Aerial crown-view tile of a tropical tree (Barro Colorado Island, Panama), acquired 20240918:
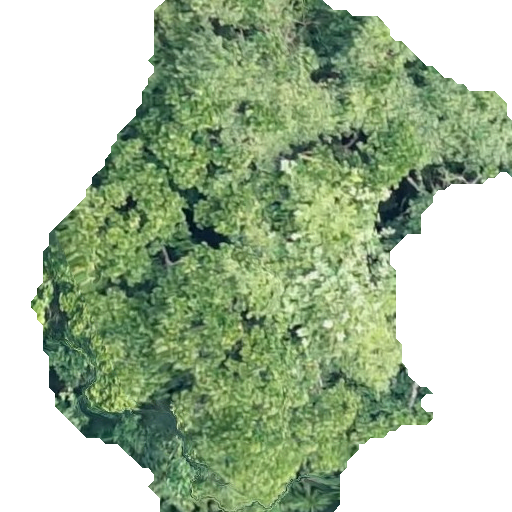
Species: Anacardium excelsum
GBIF accepted scientific name: Anacardium excelsum
Crown area: 264.104 m²